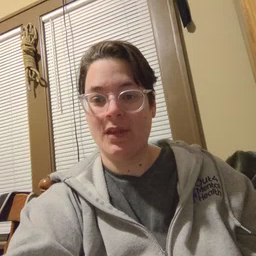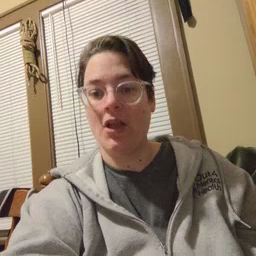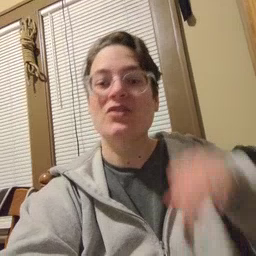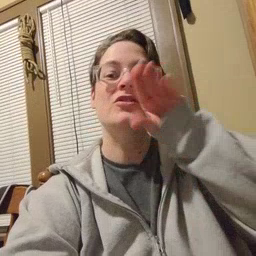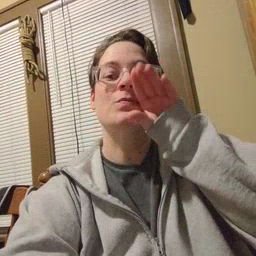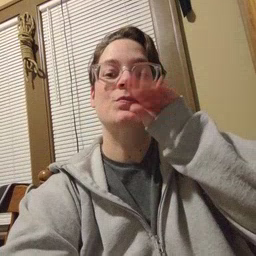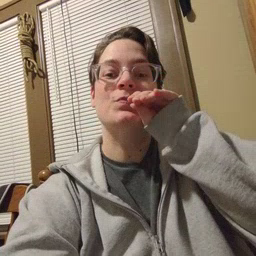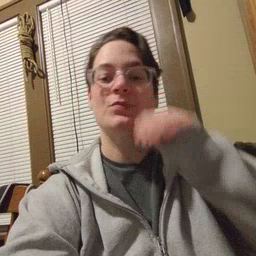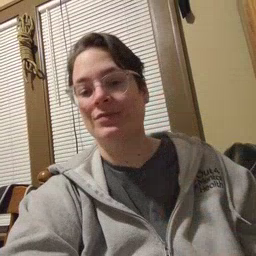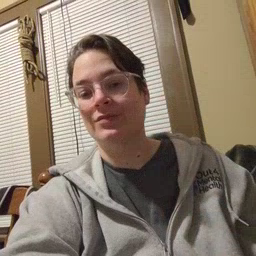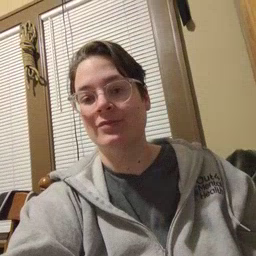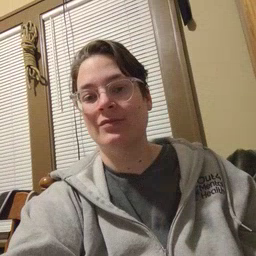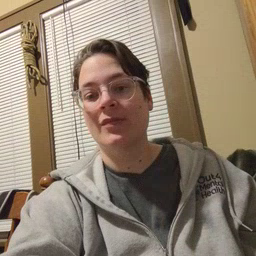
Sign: goose